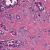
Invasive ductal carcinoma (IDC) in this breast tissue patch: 1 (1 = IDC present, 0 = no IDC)